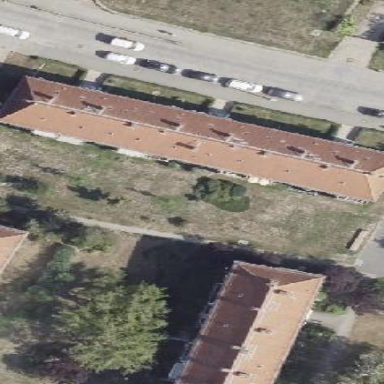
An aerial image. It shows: Hipped roof on apartment building.